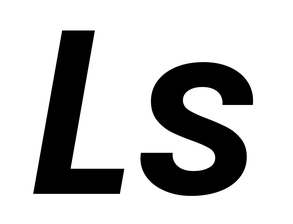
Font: Poppins-SemiBoldItalic